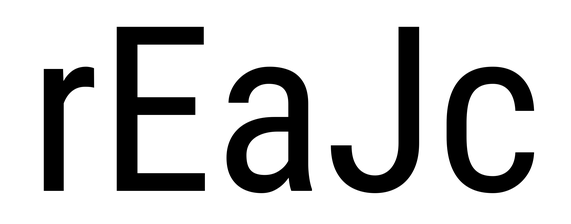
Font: Roboto_Condensed_Regular